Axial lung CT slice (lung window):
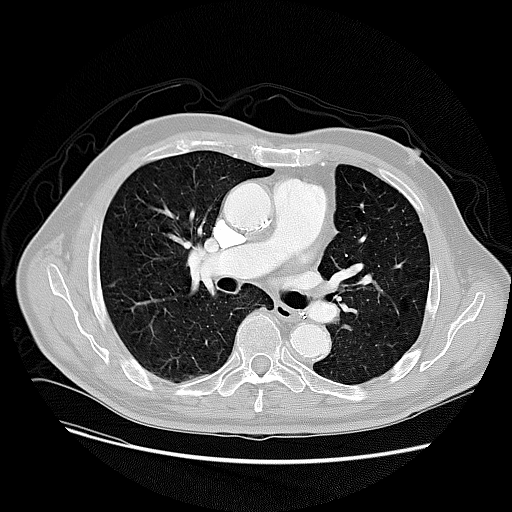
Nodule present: no